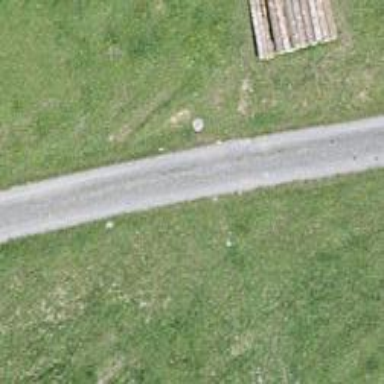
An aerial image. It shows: Gravel track with grade 2 quality.